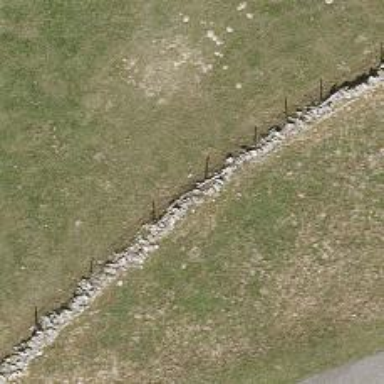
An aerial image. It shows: Wall barrier.